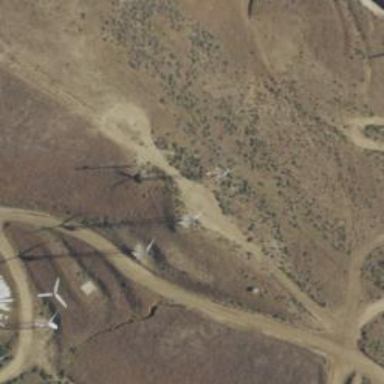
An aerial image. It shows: Wind-powered generator.